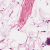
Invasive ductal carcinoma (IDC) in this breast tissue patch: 0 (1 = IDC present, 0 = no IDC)